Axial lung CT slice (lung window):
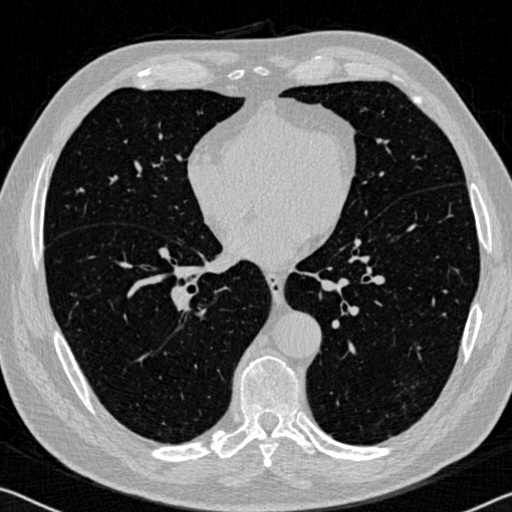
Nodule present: no